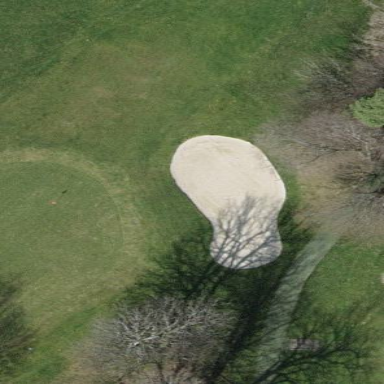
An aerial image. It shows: Sand bunker on golf course.